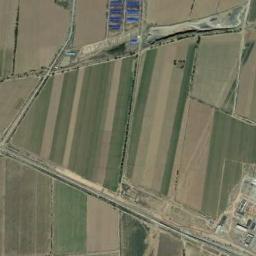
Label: rectangular_farmland